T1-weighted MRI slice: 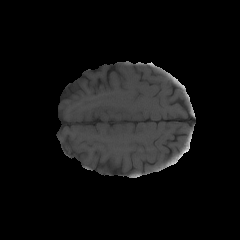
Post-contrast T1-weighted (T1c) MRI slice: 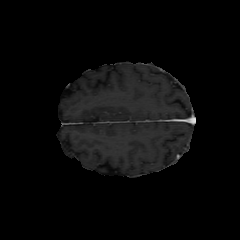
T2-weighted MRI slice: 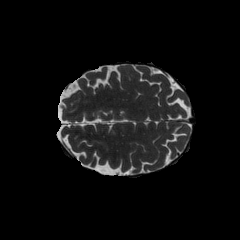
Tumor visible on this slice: no